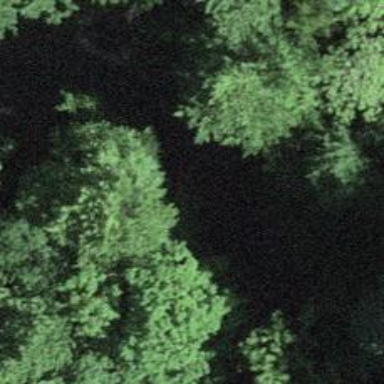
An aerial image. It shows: Culvert tunnel.